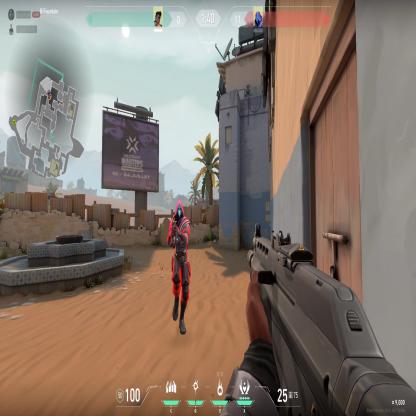
Label: enemy